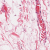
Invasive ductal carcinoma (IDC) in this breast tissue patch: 0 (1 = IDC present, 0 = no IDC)